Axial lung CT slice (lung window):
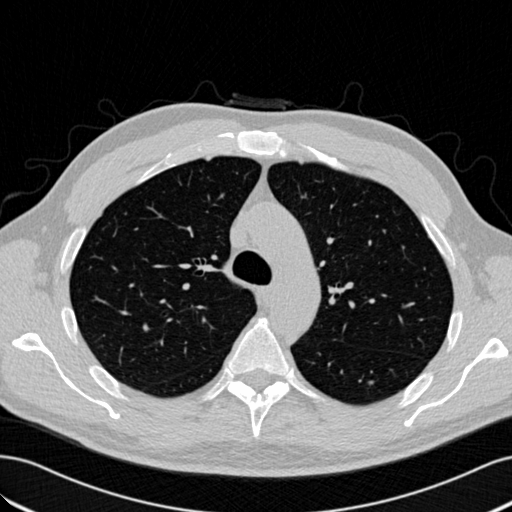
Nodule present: no